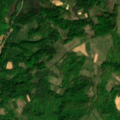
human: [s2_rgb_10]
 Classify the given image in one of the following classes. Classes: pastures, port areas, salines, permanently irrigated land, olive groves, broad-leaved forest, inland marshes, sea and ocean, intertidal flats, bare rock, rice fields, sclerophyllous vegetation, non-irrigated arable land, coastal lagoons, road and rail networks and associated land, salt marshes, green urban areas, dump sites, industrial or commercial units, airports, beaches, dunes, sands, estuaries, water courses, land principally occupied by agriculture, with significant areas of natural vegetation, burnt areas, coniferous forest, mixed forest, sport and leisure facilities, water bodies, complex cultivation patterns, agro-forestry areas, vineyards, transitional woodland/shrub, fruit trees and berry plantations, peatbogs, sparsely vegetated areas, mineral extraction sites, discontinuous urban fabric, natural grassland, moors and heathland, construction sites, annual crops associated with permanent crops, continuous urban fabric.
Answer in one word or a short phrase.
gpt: pastures, complex cultivation patterns, land principally occupied by agriculture, with significant areas of natural vegetation, broad-leaved forest, natural grassland, transitional woodland/shrub